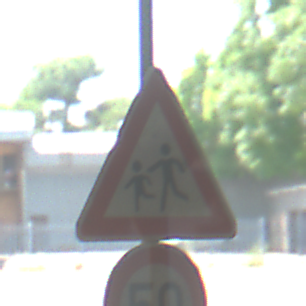
Verkehrszeichen: KinderRechts
Zusatzzeichen unten: Geschwindigkeit50
Umgebung: Indoor, Urban
Tageszeit: Midday
Wetter: NotSpecified
Licht: Natural
Jahreszeit: NotSpecified
Kontrast: MediumContrast